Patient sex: M
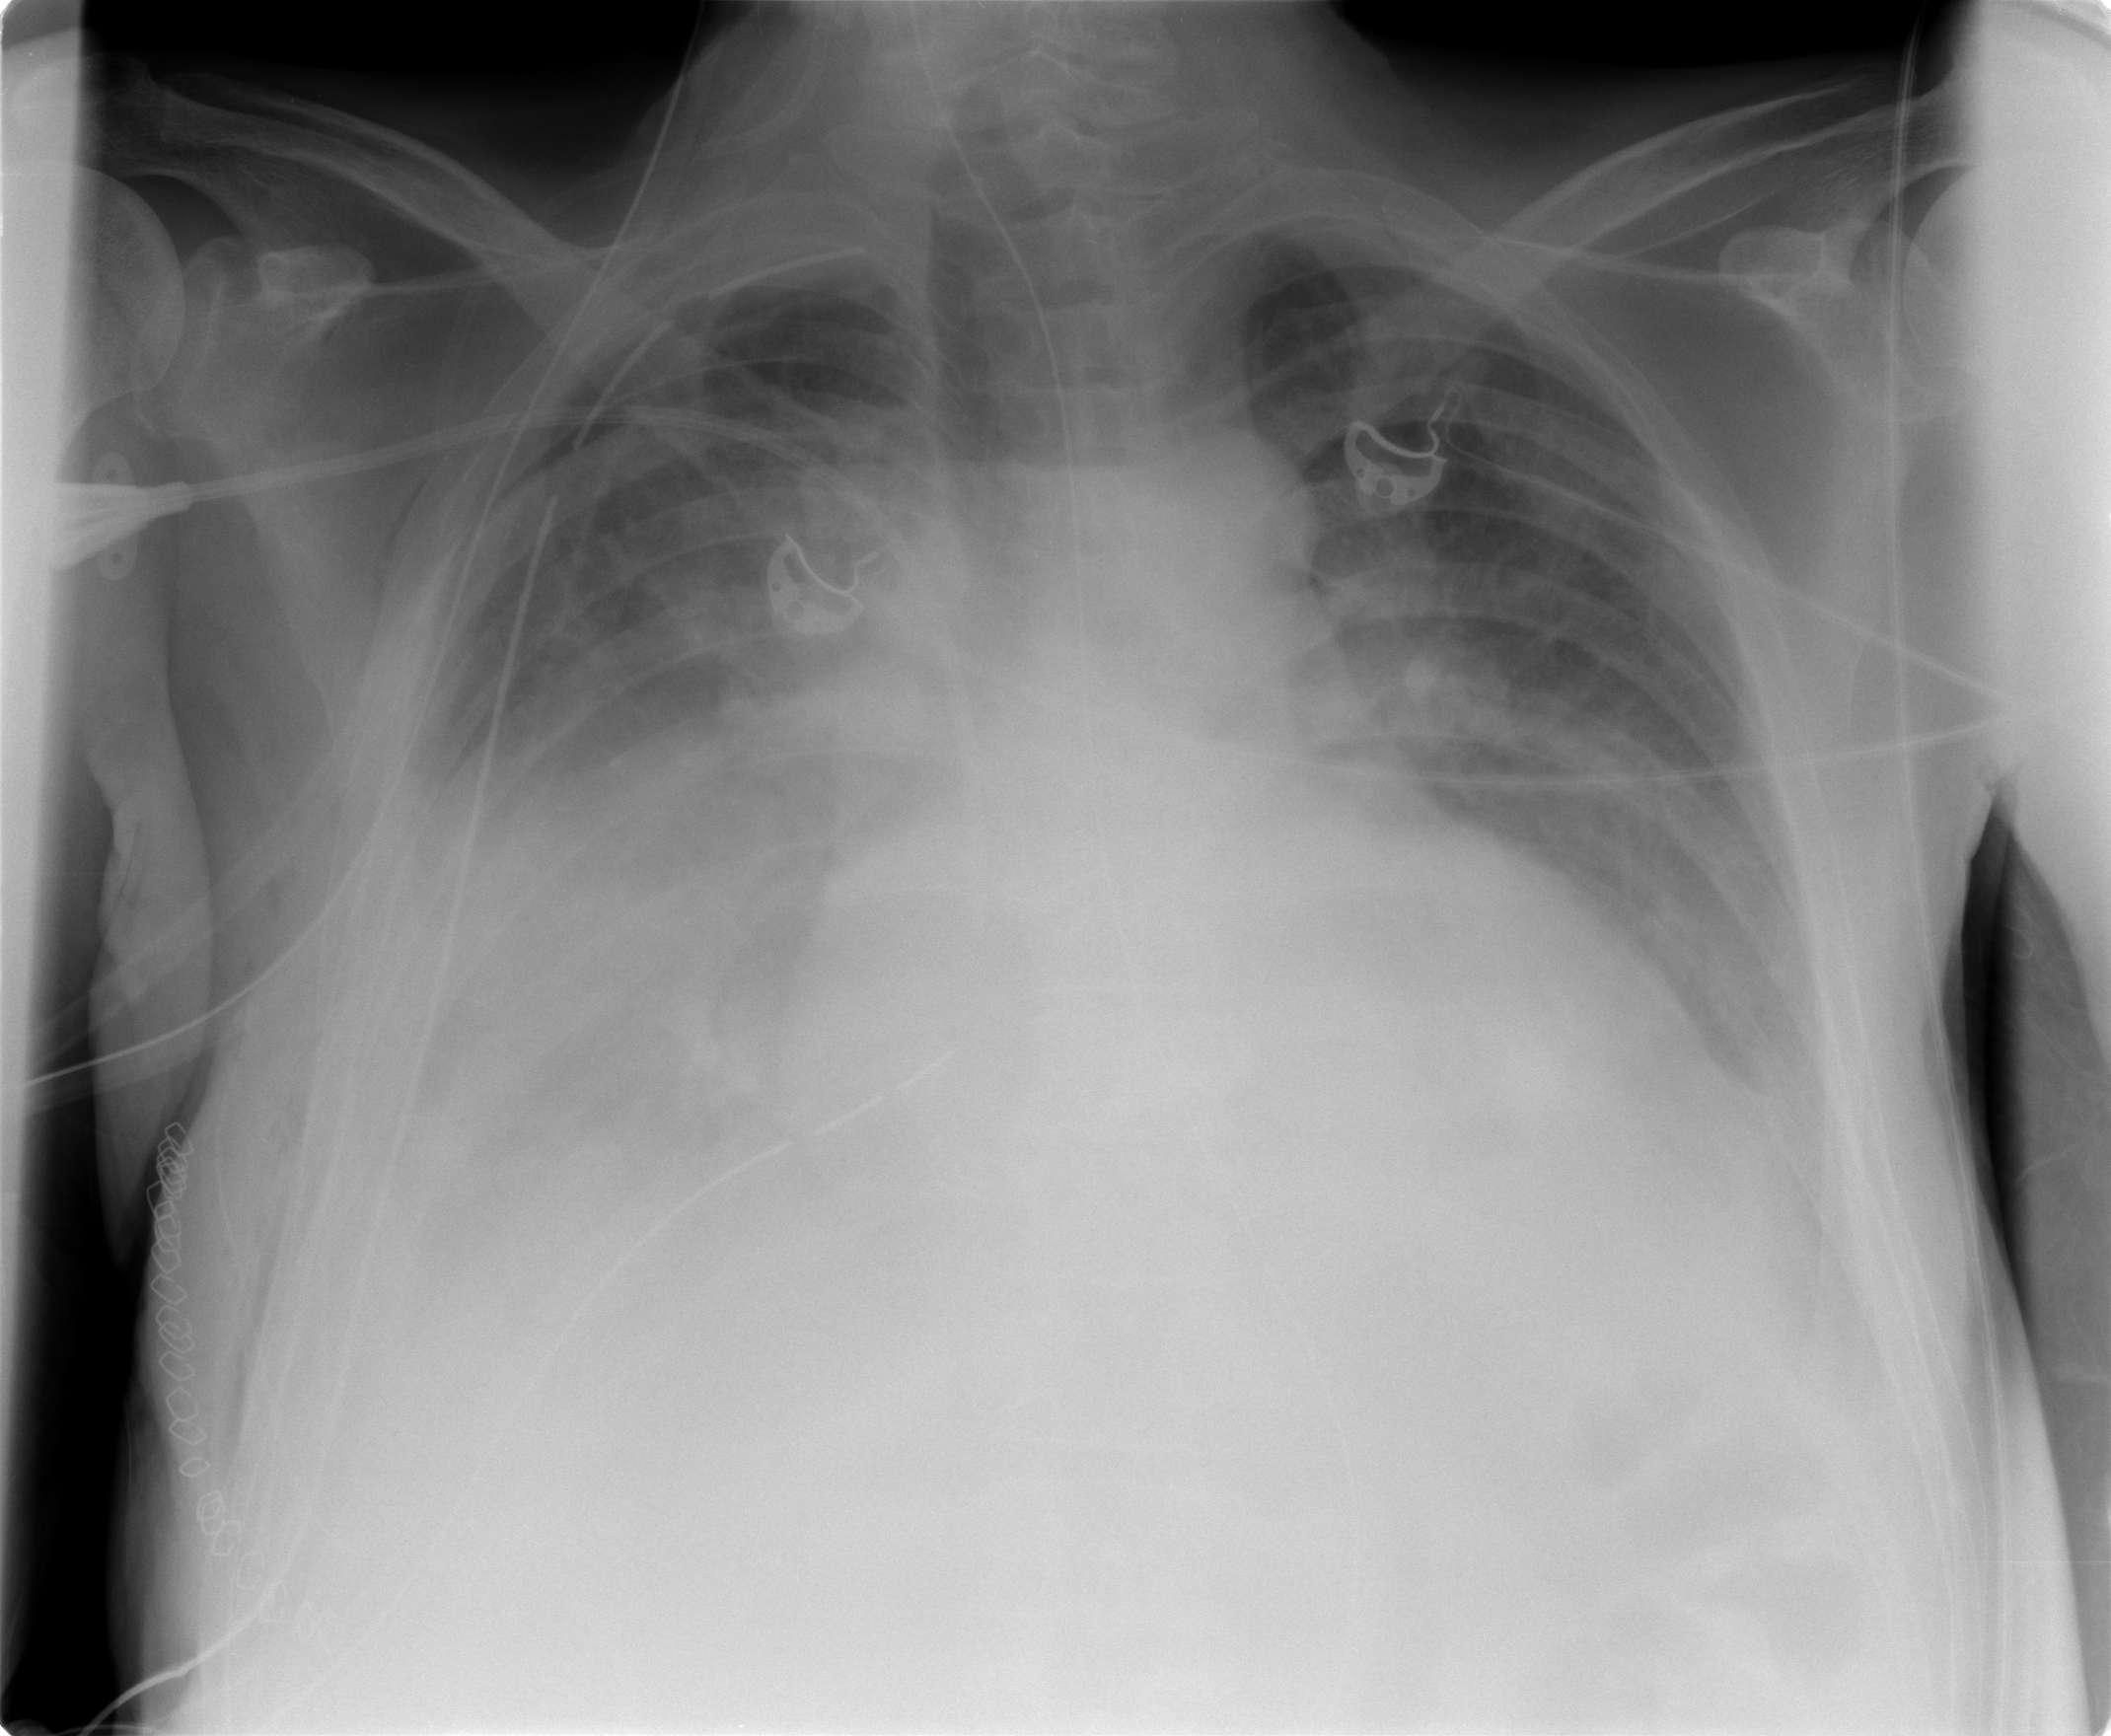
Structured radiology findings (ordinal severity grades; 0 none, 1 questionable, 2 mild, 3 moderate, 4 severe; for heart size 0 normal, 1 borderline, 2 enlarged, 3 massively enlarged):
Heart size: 2
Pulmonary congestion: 2
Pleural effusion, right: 2
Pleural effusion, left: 1
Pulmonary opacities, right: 1
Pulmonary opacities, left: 0
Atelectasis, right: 3
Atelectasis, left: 2